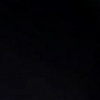
Label: space